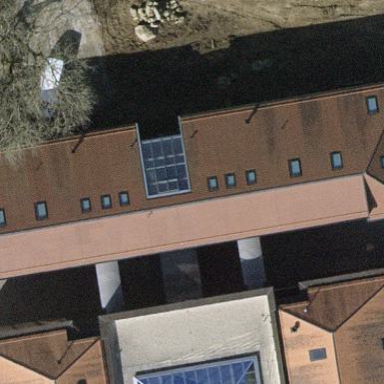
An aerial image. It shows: School building.